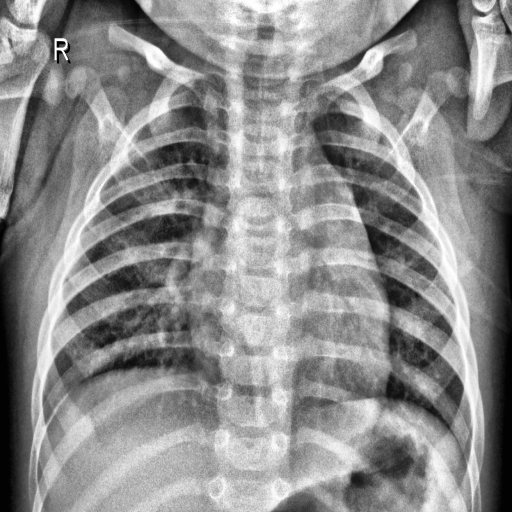
Finding: NORMAL